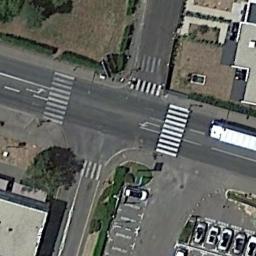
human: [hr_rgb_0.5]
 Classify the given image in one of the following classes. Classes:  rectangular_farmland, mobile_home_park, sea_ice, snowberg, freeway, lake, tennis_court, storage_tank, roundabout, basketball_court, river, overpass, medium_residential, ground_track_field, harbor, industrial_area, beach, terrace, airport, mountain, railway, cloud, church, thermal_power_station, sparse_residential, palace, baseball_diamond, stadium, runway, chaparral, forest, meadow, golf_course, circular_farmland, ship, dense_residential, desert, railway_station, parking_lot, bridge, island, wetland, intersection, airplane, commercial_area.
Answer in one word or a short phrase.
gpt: intersection